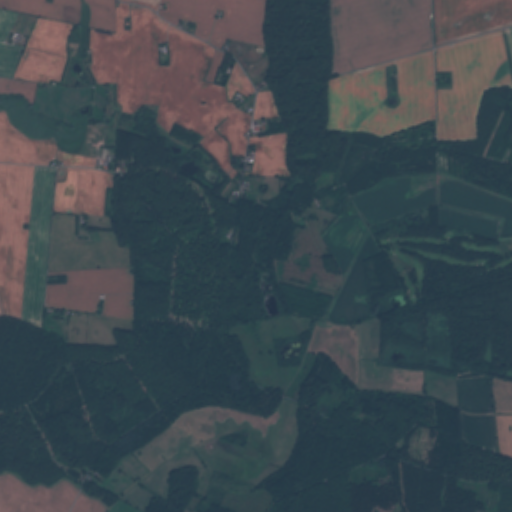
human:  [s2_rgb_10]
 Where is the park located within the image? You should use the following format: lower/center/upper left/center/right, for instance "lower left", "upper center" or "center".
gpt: The park is located in the center right of the image.
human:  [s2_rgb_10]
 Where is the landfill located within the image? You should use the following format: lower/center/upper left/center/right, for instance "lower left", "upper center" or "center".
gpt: There is no landfill in the image.